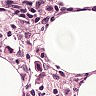
Metastatic tissue present: yes